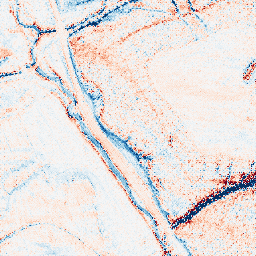
Category: classical
Decomposition family: gaussian_anisotropic
Decomposition parameters: sigma_x: 2
sigma_y: 5
Upsampling method: regularized
Upsampling parameters: scale: 2
lambda_reg: 0.1
Upsampling scale: 2